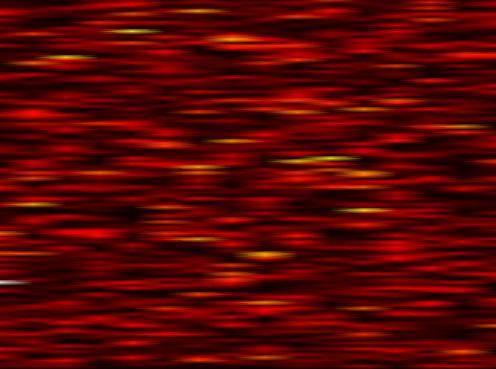
Label: WOLA